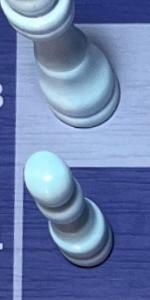
Label: Pawn_White